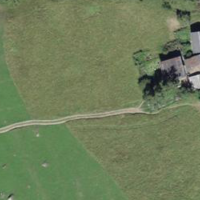
EUNIS habitat code: 24
Species observed at this site:
Rumex alpinus